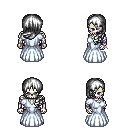
a pixel art fantasy rpg character, male body template, skeleton, underdress, gold greaves, white left-swept hairstyle, bracelets, four views (front, back, left, right), 2x2 character sprite sheet, small pixel art, hard edges, no anti-aliasing